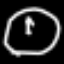
Label: clock